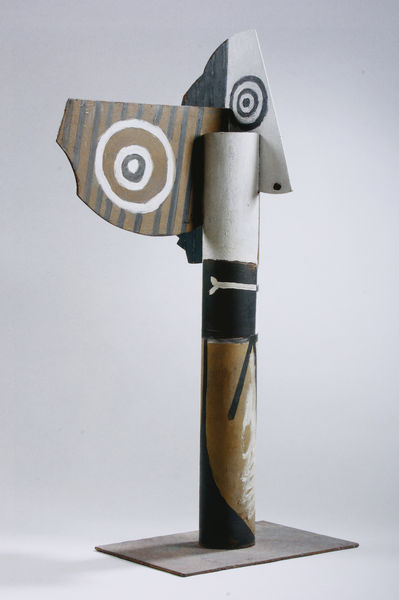
Titel: Tête de femme, Frauenkopf
Künstler: Pablo Picasso
Institution: Privatsammlung
Schlagwörter: blau, fuß, kopf, schatten, weiß, grün, kubismus, ocker, braun, grau, haar, hintergrund, mund, nase, ohr, profil, schwarz, zylinder, augen, gesicht, sockel, hals, auge, kinn, kreis, rund, skulptur, papier, abstrakt, fläche, flächen, modern, linien, streifen, plastik, platte, knochen, ringe, rechteck, linie, pfahl, strich, kreise, nasenloch, rolle, karton, picasso, platten, stange, bemalung, objekt, quadrat, installation, röhre, pappe, marterpfahl, phal, kubusmus